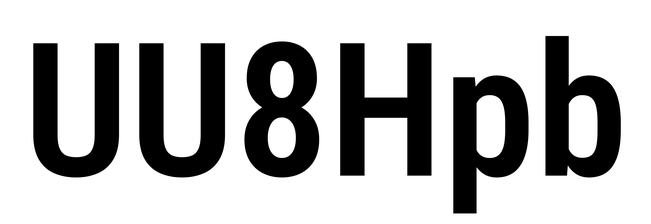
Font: Roboto_Condensed_SemiBold